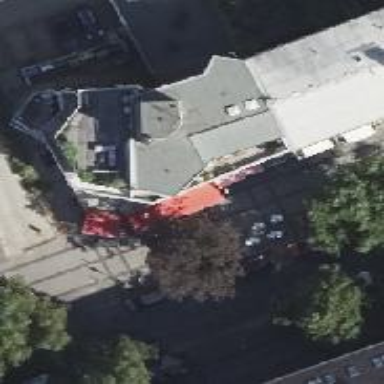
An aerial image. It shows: Nightclub.